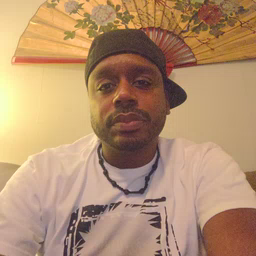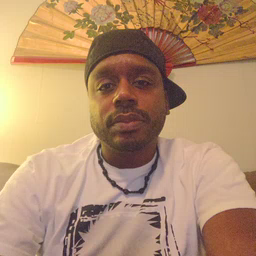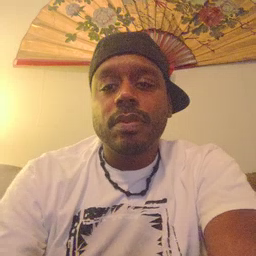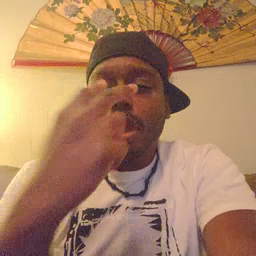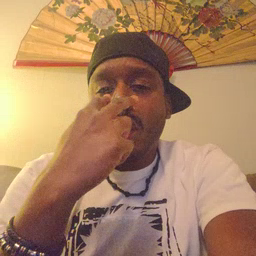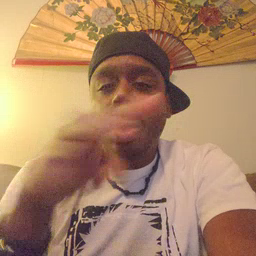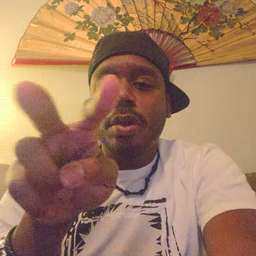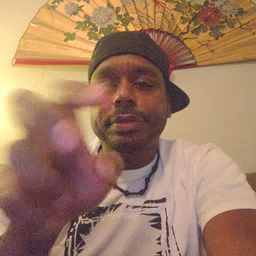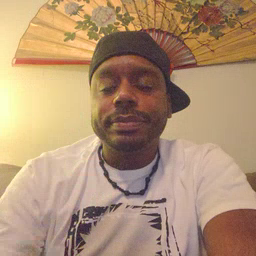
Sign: look